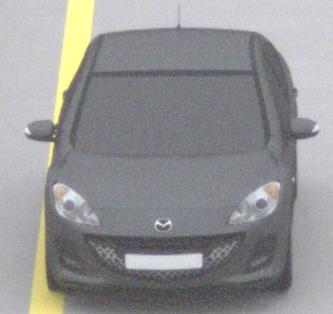
Make: Mazda
Model: 3 1.6
Detailed model: 3 (BL)
Model produced from: 2009/05
Model produced until: 2010/12
Doors: 5
Color: gray
Road condition: dry road
Daytime: midday
Contrast: low contrast